Aerial crown-view tile of a tropical tree (Barro Colorado Island, Panama), acquired 20240813:
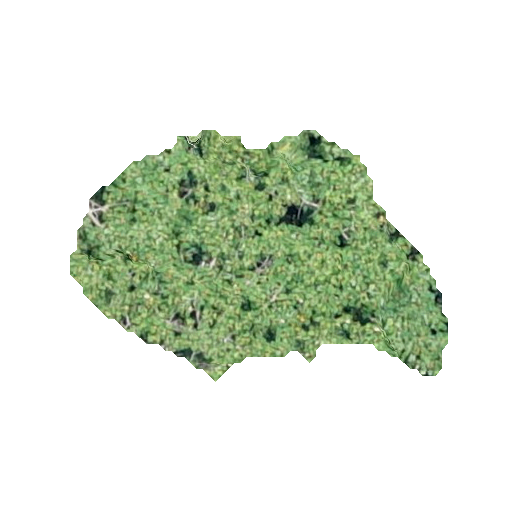
Species: Ochroma pyramidale
GBIF accepted scientific name: Ochroma pyramidale
Crown area: 98.394 m²